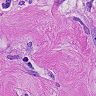
Metastatic tissue present: yes